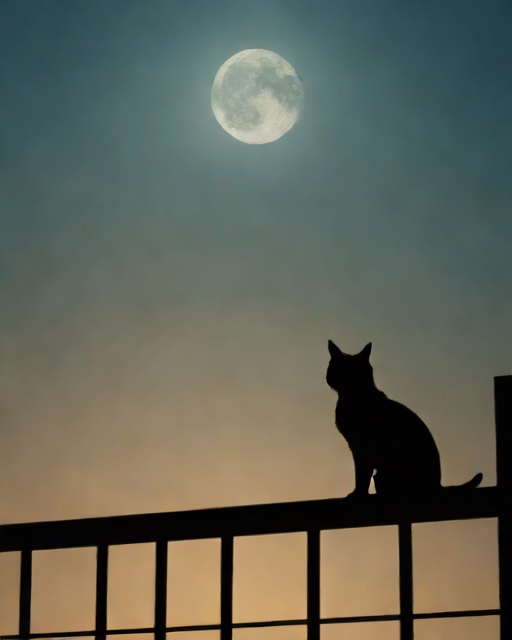
Category: Pets